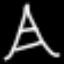
Label: The Eiffel Tower